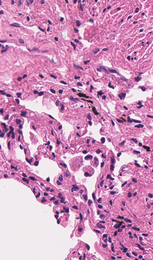
Tumor epithelial tissue: no
Tumor-associated stroma tissue: no
Normal tissue: yes